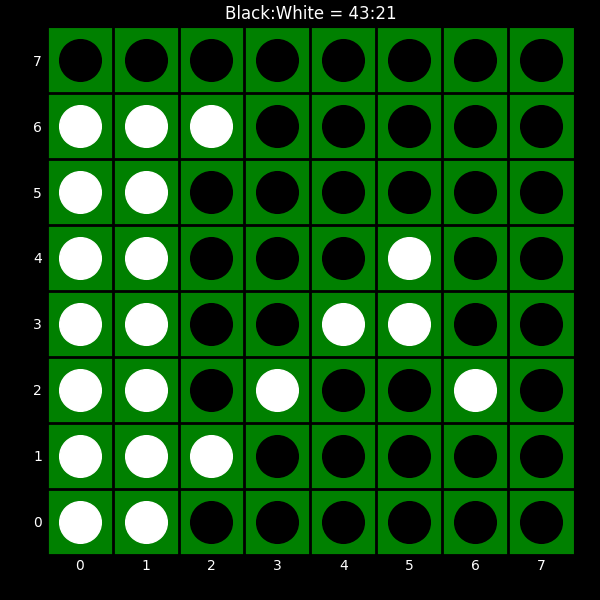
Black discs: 43
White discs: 21